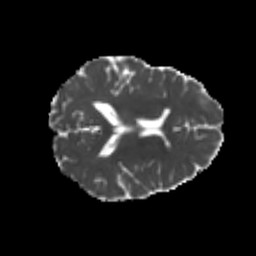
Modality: MD
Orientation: axial
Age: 20
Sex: female
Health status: healthy
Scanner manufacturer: philips
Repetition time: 7.389 s
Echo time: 0.08599 s